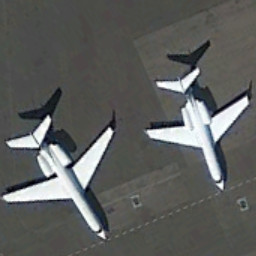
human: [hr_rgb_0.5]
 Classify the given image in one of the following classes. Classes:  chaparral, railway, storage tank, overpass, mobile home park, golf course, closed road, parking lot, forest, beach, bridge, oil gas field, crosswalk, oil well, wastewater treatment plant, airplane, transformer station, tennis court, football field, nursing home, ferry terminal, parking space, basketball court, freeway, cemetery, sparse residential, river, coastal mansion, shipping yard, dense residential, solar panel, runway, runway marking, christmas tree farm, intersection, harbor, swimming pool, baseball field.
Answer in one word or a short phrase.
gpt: airplane